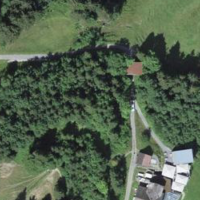
EUNIS habitat code: 23
Species observed at this site:
Pica pica
Phylloscopus collybita
Fringilla coelebs
Pyrrhocorax graculus
Sylvia atricapilla
Troglodytes troglodytes